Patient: sex F, age 41
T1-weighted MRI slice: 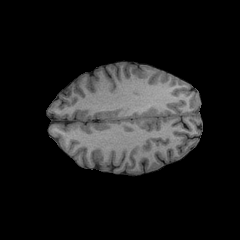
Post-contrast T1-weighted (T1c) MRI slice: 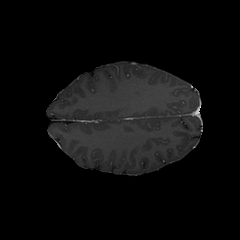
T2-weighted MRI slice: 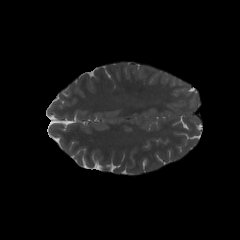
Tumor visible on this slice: no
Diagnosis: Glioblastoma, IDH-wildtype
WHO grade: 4